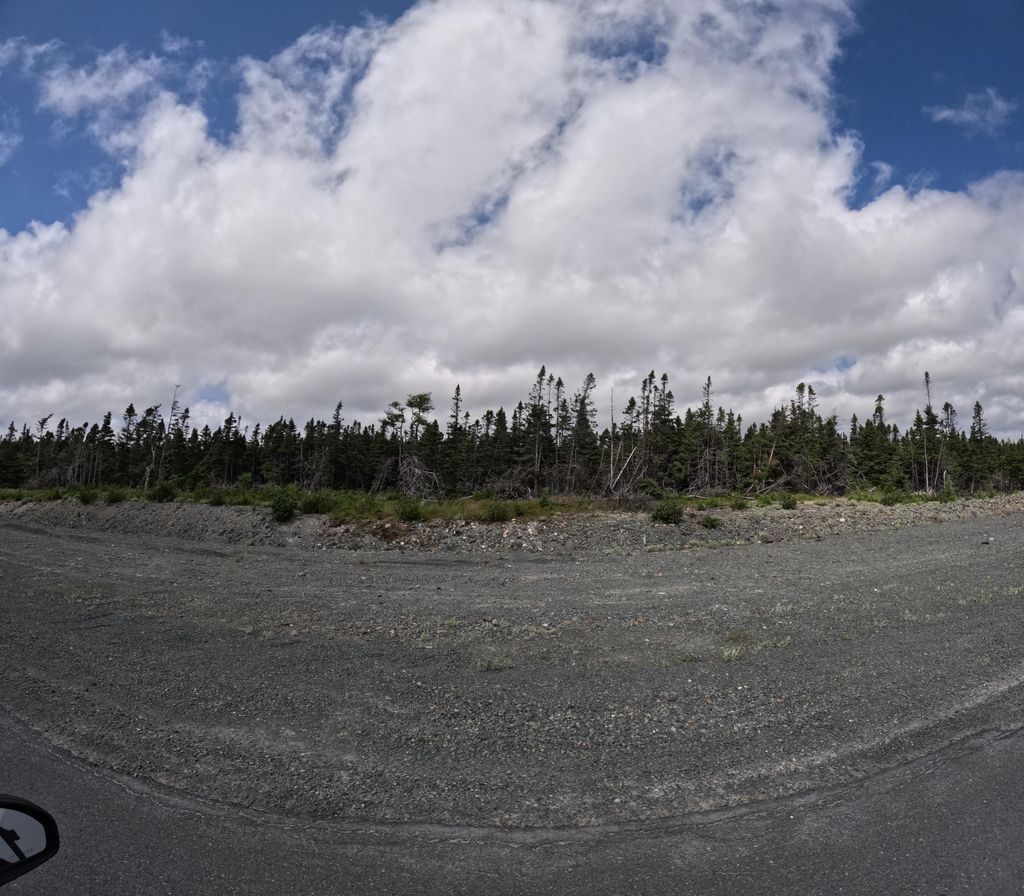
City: st_johns